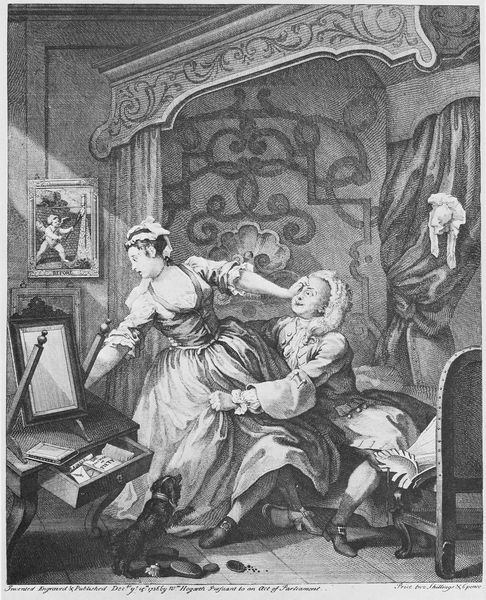
Titel: Before and After
Künstler: William Hogarth
Schlagwörter: hand, kampf, mann, weiß, frauen, frau, hut, kleid, kleider, schwarz, tisch, zeichnung, zimmer, gürtel, hund, haube, ornament, rock, barock, faru, gesicht, bild, spiegel, vorhang, auge, sessel, engel, beine, perücke, kommode, schrank, schreibtisch, zwei, schuhe, ornamente, festhalten, bedienstete, bett, schublade, zofe, schnalle, radierung, stich, streit, häubchen, schuh, verführung, briefe, hilfe, lust, wollust, baldachin, sekretär, amor, abwehr, unordnung, freunde, vergewaltigung, lüsternheit, koerper, lüstling